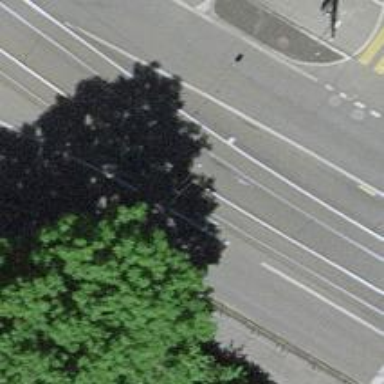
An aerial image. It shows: Tram level crossing on railway.